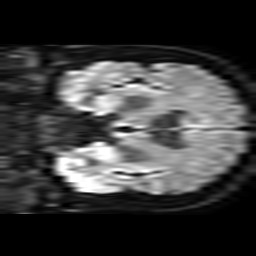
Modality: TRACE
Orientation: coronal
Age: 56
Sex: male
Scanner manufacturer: philips
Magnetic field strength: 3 T
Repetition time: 4.208 s
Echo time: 0.05978 s